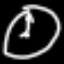
Label: clock